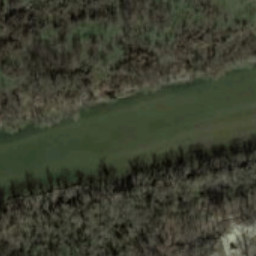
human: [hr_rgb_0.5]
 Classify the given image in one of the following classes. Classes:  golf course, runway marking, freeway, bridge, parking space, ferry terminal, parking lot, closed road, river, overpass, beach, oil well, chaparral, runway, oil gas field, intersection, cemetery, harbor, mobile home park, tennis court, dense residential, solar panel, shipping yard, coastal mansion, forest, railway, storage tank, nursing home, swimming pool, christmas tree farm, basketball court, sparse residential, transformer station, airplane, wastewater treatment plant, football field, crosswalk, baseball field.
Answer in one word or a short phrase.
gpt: river